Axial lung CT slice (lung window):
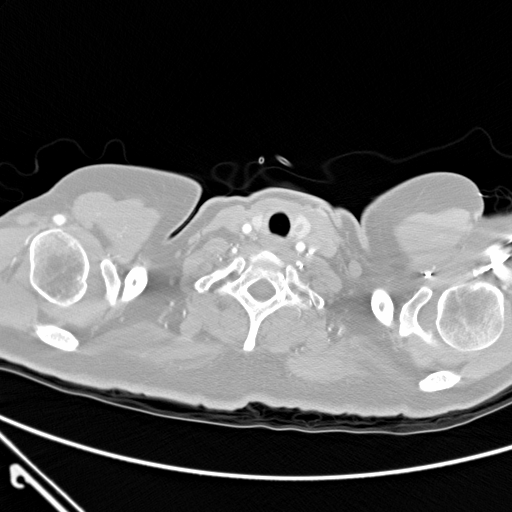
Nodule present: no